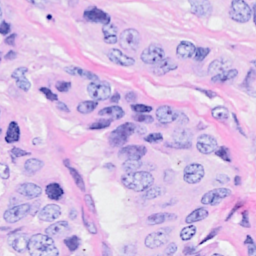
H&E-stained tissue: Breast